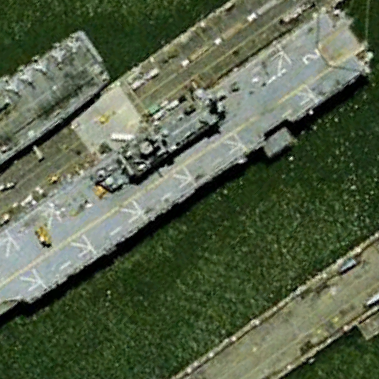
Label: assault